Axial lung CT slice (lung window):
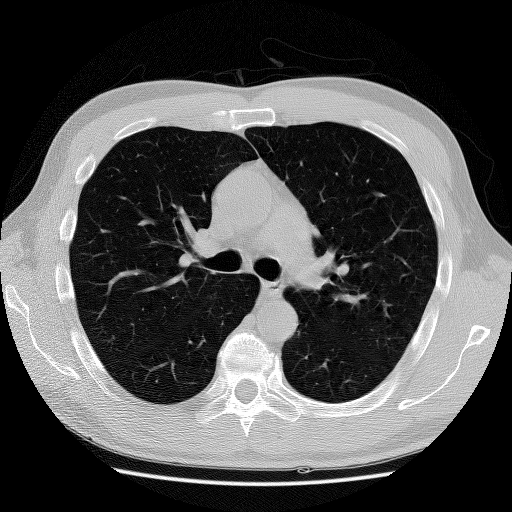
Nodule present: no